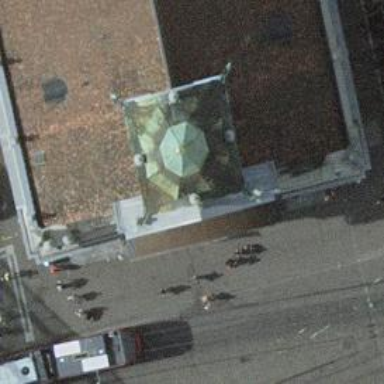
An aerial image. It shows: Part of building designed as pyramidal bell tower.